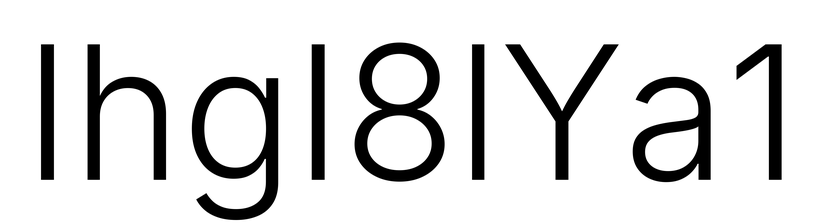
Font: Inter_Light